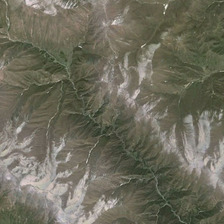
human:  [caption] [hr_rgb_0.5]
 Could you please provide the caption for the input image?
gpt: some snows are in the top of mountains .

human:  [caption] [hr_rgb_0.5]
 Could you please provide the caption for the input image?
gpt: some snows are in the top of mountains .

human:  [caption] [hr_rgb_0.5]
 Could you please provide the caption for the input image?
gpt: some snows are in the top of mountains .

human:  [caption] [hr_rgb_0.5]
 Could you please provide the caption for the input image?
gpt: some snows are in the top of mountains .

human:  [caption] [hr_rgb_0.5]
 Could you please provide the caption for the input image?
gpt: some snows are in the top of mountains .